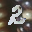
Label: 2